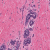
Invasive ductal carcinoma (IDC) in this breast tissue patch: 0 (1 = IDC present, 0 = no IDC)